Question: I am wondering what's the best solution for this. Return and show the nearest hyperlink on a webpage when the mouse is clicked.
There are 3 'DIV's in this example. each of them carries a hyperlink inside. There's also another hyperlink (hyperlink D) by itself without a 'DIV'. And lets say the red dot is mouse click.

The solution I can think of is just iterate through all the links by doing
'''
var a_list = document.getElementsByTagName("a");
'''
and then compute the distance by using distance equation 'c^2 = a^2 + b^2', so simply
'''
var a_list = Array.prototype.slice.call(document.getElementsByTagName("a"))
for( var i = 0 ; i < a_list.length; i++){
Math.sqrt(Math.pow(mouseX - a_list[i].getBoundingClientRect().left,2) +
Math.pow(mouseY - a_list[i].getBoundingClientRect().top,2))
}
'''
This approach certainly takes about O(N) time complexity where N is the number of links that we have. Can we do better ?
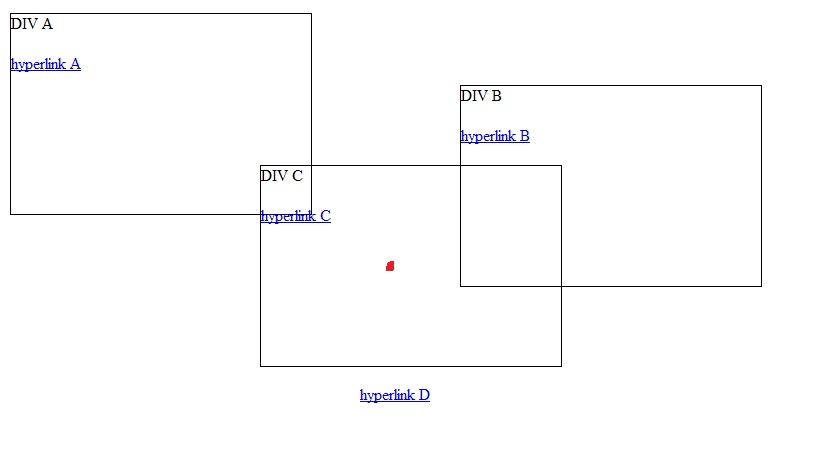
Answer: This looks like a 'nearest neighbor' questions like you have a set S of n points in 2 dimensions, and a query point q. Which point in S is the closest one to q.
I think if you are dealing with not that many links (less than hundred links), then simple approach is the best (the one that you just have. Scan through each of them and calculate the distance, and take the minimal one), however if thousand or millions of links (barely happen) then you definitely need to cache it for later querying purposes, and that certainly speed up the time for querying.
- One way (your way) is to get all the links and then sort them by X coordinate, you don't care about Y coordinate just for now, and then do a binary search on X, and you will end up with one of the link, but that may not be the closest one, you still need to compare with the previous one and the next one by distance (now use Y coordinate). For instance, From your example, when you do a binary search on X since the X coordinate of that red dotted (mouse clicked position) is greater than hyperlink D, so it will search everything after that, but hyperlink D could be the closest, so you need to take into consideration. This approach takes O(N log N) for sorting, O(N) space, and O(log N) for querying.- You can also use <URL>.
- Another way I can think of is to construct the <URL>, which provide an efficient data structure for nearestneighbor queries and best for two dimension.
So pretty much all the approaches are the same.